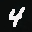
Label: 4